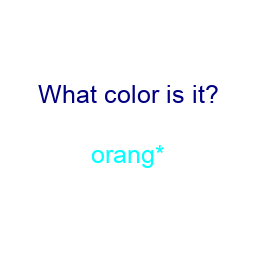
Color: cyan
Color name shown: orange
Background color: white
Question text color: navy